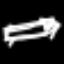
Label: bed